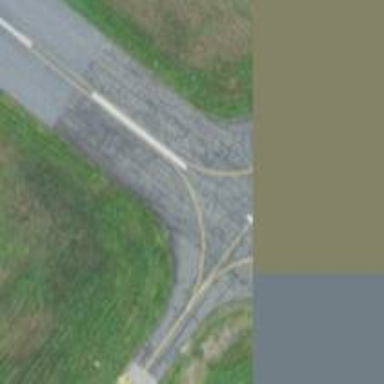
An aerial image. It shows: Asphalt taxiway at the airport.